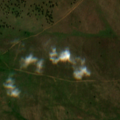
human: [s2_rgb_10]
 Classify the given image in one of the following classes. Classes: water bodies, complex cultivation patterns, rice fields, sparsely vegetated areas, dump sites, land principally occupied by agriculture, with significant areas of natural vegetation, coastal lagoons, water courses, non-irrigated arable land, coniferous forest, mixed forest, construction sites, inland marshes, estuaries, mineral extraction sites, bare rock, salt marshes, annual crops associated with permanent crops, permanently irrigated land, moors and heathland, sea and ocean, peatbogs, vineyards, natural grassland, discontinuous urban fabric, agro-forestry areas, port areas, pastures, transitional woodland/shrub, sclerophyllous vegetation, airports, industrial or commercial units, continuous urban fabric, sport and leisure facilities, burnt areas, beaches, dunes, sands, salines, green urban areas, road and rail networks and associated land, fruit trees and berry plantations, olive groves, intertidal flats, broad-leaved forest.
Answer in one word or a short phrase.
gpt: non-irrigated arable land